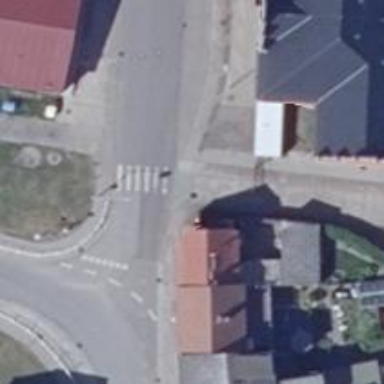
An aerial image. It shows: Uncontrolled zebra crossing on the road.